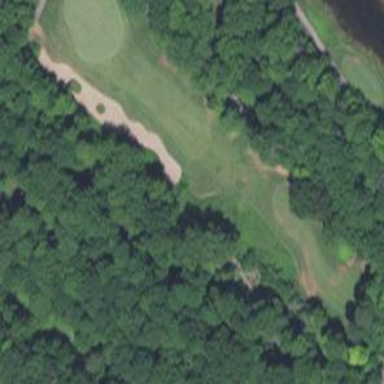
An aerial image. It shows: Golf bunker filled with sandy terrain.